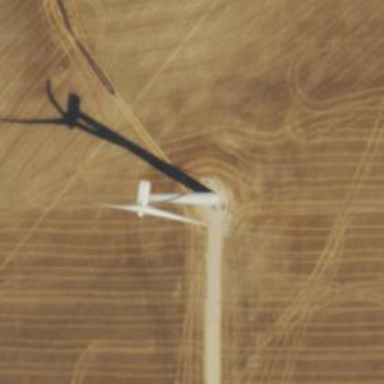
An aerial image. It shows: Wind generator using wind turbines of horizontal axis.